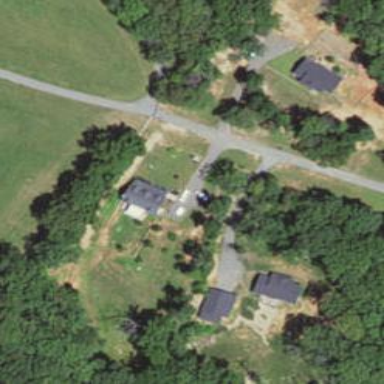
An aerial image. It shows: Driveway leading to service road.